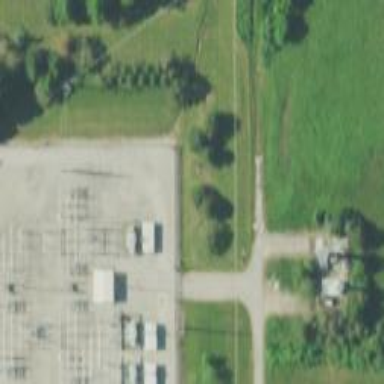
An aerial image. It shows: There is distribution substation enclosed by fence.